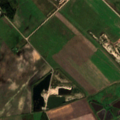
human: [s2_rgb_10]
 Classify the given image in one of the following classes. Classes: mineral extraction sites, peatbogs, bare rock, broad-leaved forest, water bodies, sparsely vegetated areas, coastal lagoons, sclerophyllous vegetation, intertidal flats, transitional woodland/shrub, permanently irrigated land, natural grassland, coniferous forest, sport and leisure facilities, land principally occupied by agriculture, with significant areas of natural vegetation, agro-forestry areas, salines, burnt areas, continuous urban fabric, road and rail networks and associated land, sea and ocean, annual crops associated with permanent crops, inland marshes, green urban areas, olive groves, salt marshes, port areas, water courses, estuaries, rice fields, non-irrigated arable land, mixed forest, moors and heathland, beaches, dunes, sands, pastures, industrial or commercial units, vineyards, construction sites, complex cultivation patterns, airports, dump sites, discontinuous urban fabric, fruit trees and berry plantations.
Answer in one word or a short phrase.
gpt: industrial or commercial units, construction sites, non-irrigated arable land, pastures, coniferous forest